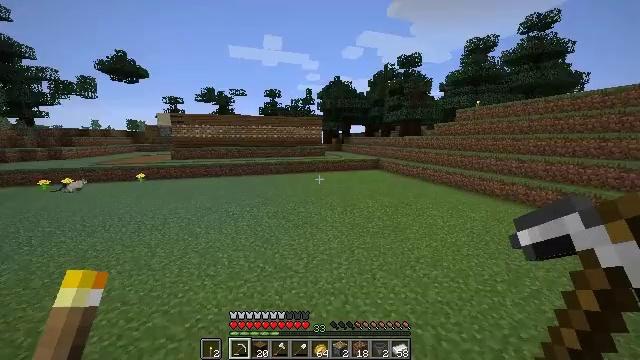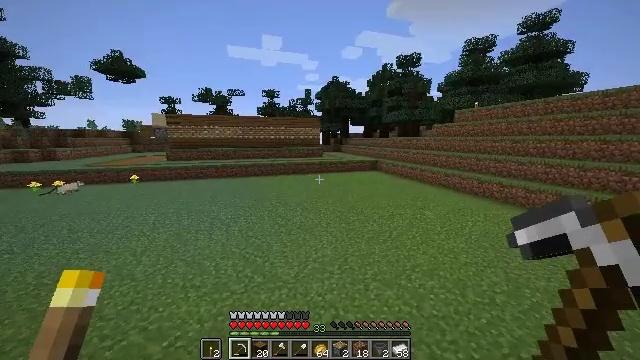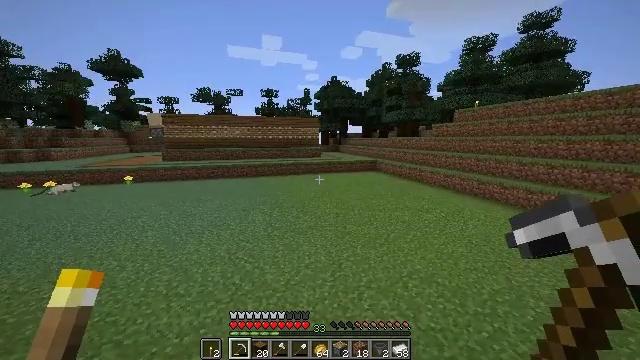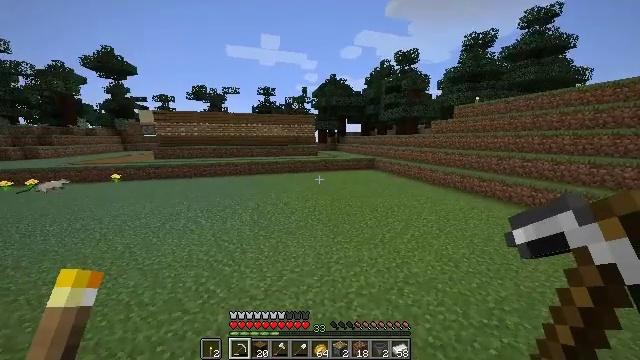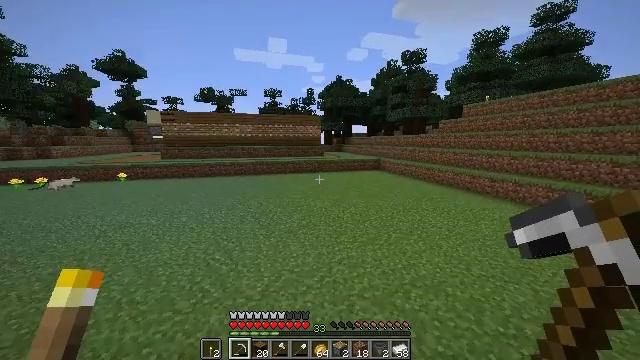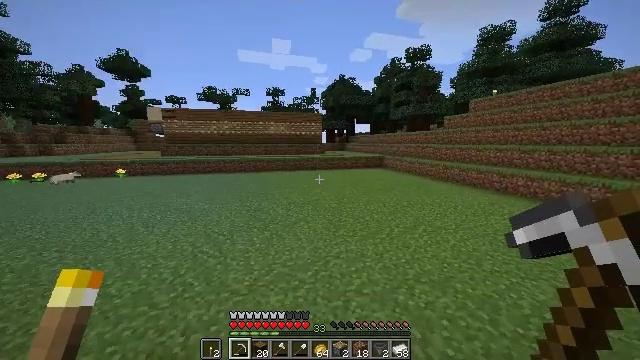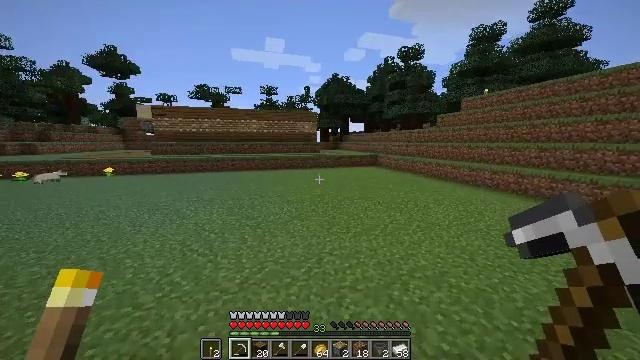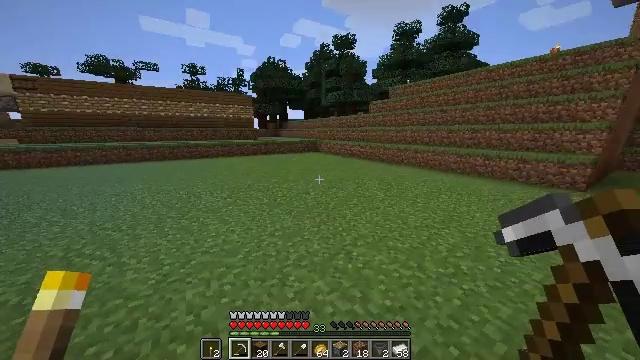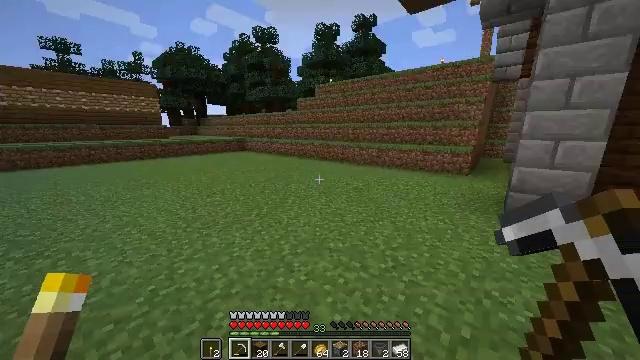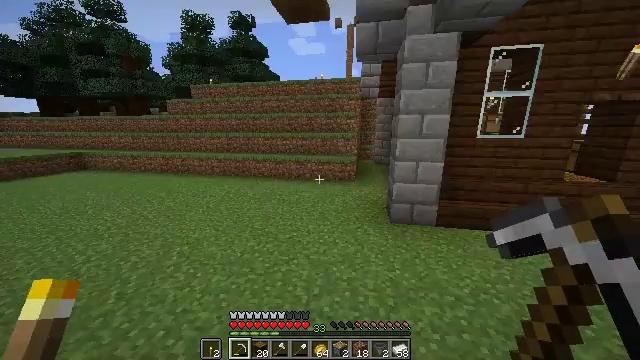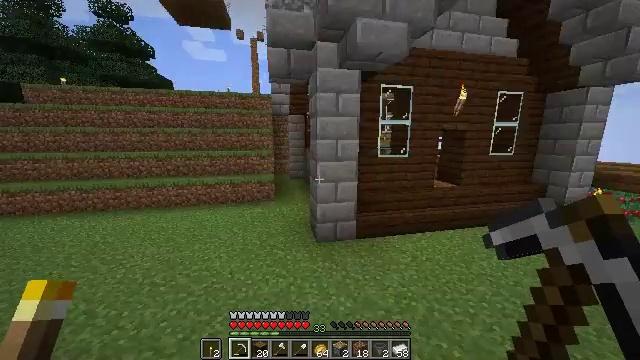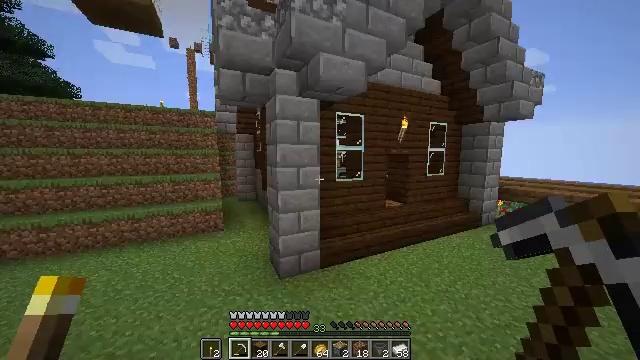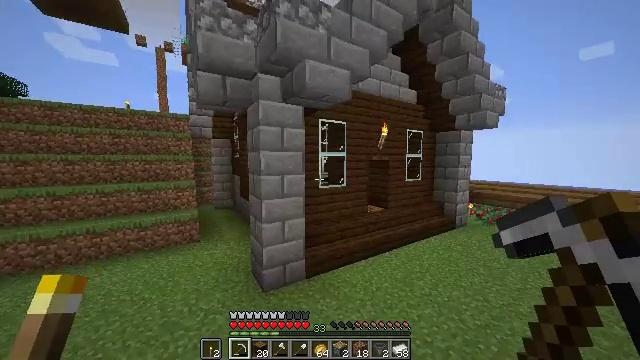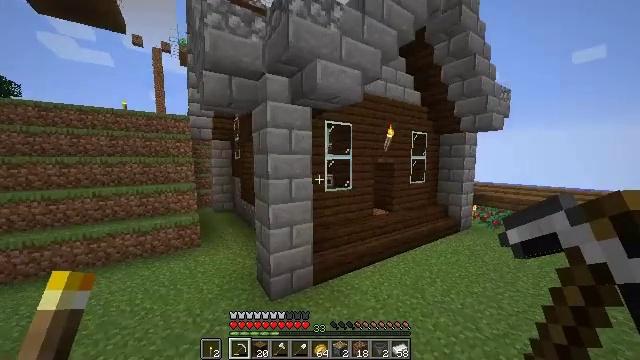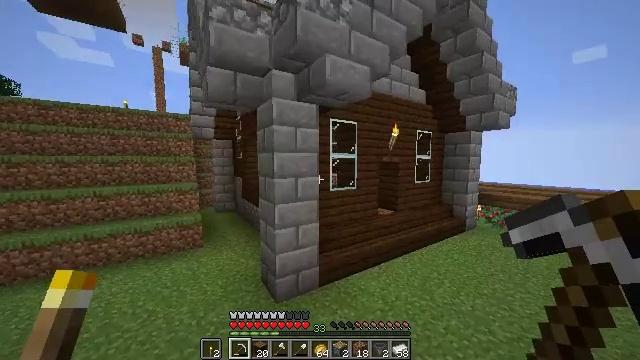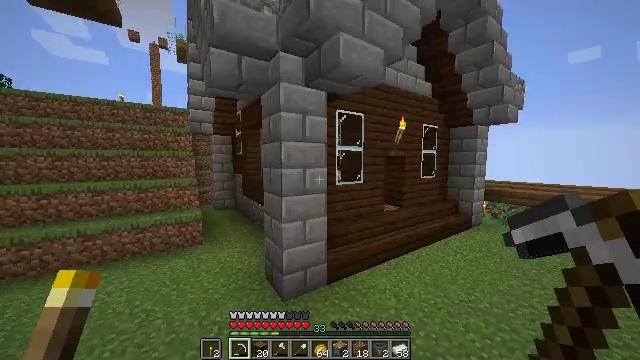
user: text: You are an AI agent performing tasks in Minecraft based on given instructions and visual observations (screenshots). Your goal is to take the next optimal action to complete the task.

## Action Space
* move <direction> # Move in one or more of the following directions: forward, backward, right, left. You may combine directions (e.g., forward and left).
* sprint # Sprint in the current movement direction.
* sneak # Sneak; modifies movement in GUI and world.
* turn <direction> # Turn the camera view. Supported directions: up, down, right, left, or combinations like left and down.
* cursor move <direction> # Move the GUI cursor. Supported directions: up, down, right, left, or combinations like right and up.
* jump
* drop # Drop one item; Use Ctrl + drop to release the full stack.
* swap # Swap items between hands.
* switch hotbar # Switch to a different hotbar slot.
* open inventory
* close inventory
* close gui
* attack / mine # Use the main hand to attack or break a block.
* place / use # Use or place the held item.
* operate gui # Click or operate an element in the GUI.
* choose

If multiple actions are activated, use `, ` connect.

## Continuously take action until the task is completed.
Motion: motion action
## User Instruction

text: Use the crafting table to create a comparator.
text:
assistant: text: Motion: move forward, jump
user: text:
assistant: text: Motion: move forward, jump
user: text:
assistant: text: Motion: move forward, jump
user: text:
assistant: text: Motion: move forward, turn left, jump
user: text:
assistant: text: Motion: move forward, jump
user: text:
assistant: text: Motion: move forward, sprint, turn right, jump
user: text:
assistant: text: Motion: move forward, sprint, turn right and down, jump
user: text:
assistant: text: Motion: move forward, sprint, turn right, jump
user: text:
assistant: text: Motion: move forward, sprint, turn right, jump
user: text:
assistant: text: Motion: move forward, turn right and up, jump
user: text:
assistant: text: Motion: move forward, turn right and up, jump
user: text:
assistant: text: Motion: move forward and move right, turn right and up, jump
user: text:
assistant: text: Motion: move forward and move right, jump
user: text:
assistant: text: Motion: move forward and move right, jump
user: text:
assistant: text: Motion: move forward and move right, sprint, jump
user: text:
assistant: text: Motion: move forward and move right, sprint, turn right, jump
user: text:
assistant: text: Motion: move forward and move right, sprint, jump
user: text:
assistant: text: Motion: move forward and move right, sprint, jump
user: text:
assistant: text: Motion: move forward and move right, sprint, turn right, jump
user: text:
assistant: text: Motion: move forward and move right, sprint, turn right, jump
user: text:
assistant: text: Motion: move forward and move right, sprint, turn right, jump
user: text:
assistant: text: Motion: move forward and move right, sprint, jump
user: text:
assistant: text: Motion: move forward and move right, sprint, jump
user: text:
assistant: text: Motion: move forward and move right, sprint, jump
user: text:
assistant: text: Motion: move forward and move right, sprint, jump
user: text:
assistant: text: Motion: move forward and move right, sprint, jump
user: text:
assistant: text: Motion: move forward and move right, sprint, jump
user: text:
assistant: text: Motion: move forward and move right, sprint, jump
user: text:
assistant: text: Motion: move forward and move right, sprint, jump
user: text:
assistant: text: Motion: move forward and move right, sprint, jump